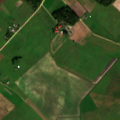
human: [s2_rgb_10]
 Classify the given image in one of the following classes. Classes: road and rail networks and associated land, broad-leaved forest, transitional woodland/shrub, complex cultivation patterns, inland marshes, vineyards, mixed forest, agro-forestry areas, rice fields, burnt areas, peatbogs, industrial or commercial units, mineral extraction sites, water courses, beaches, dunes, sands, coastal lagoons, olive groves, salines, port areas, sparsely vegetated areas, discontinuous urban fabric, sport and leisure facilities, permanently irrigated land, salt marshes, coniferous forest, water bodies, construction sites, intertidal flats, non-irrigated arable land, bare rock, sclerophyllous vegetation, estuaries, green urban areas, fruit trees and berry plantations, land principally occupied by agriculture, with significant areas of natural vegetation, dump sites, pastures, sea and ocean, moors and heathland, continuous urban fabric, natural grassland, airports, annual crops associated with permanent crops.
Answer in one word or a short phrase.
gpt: non-irrigated arable land, pastures, complex cultivation patterns, broad-leaved forest